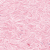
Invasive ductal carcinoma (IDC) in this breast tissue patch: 0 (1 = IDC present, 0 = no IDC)